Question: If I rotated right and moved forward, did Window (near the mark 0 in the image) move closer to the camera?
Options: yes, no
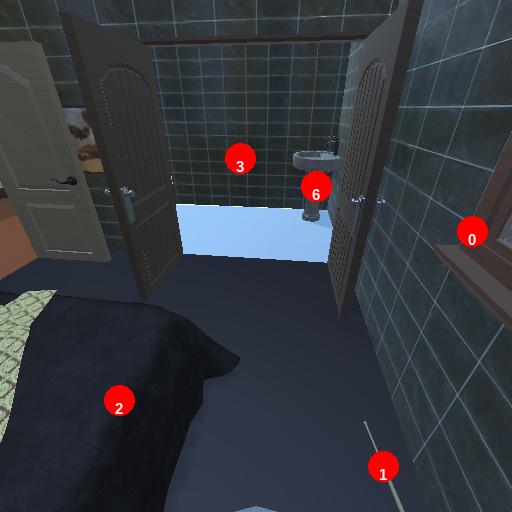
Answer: yes